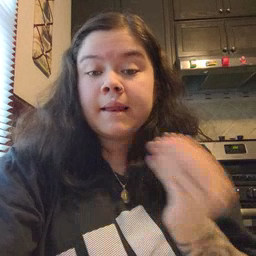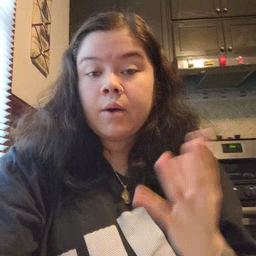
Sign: lamp